Field crop: maize
Growth stage: 2
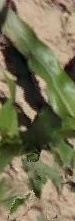
Species: maize